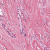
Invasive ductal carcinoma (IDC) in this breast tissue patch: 0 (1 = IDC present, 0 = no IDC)